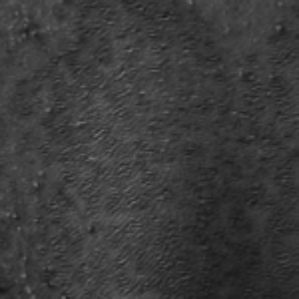
Label: frost